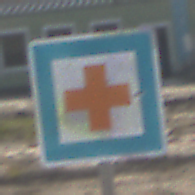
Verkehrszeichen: ErsteHilfe
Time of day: Midday
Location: Outdoor (Suburban)
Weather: PartlyCloudy
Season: NotSpecified
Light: Natural